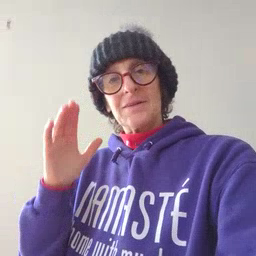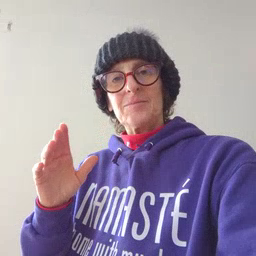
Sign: bed